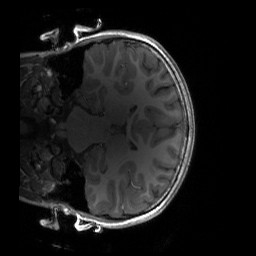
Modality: T1w
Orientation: coronal
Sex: male
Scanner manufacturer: siemens
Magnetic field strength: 3 T
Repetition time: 1.9 s
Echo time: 0.00243 s